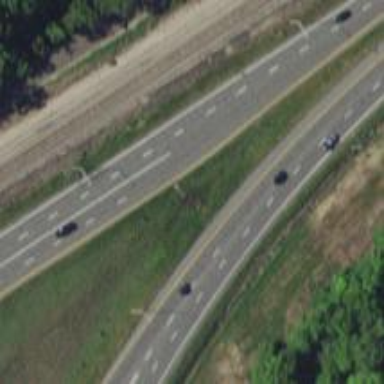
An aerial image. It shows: Primary highway.